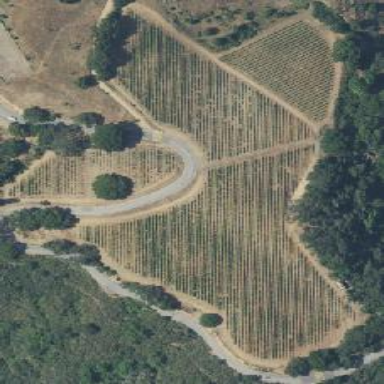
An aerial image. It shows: Unique farmland with vineyards growing grapes.